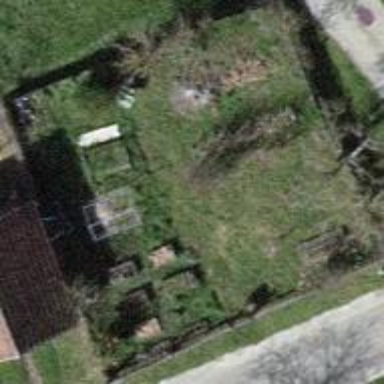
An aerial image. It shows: Garden area designed specifically for growing vegetables.